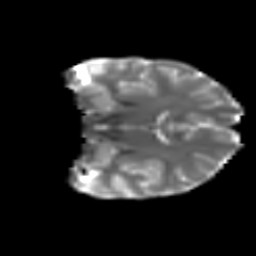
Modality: T2w
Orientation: coronal
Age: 17
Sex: female
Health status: ill
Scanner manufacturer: ge
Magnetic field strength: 3 T
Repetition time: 6.752 s
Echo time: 0.079 s